Aerial crown-view tile of a tropical tree (Barro Colorado Island, Panama), acquired 20240813:
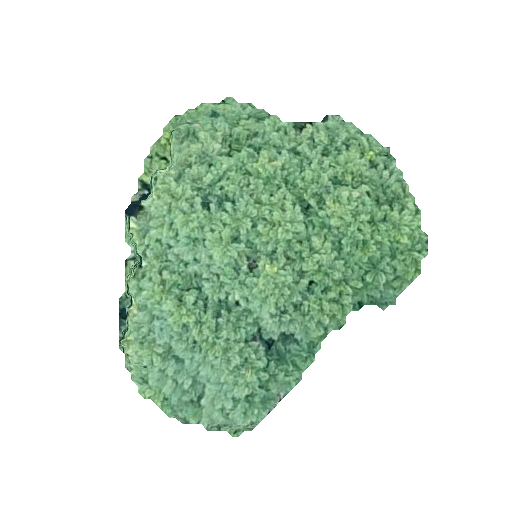
Species: Jacaranda copaia
GBIF accepted scientific name: Jacaranda copaia
Crown area: 108.192 m²